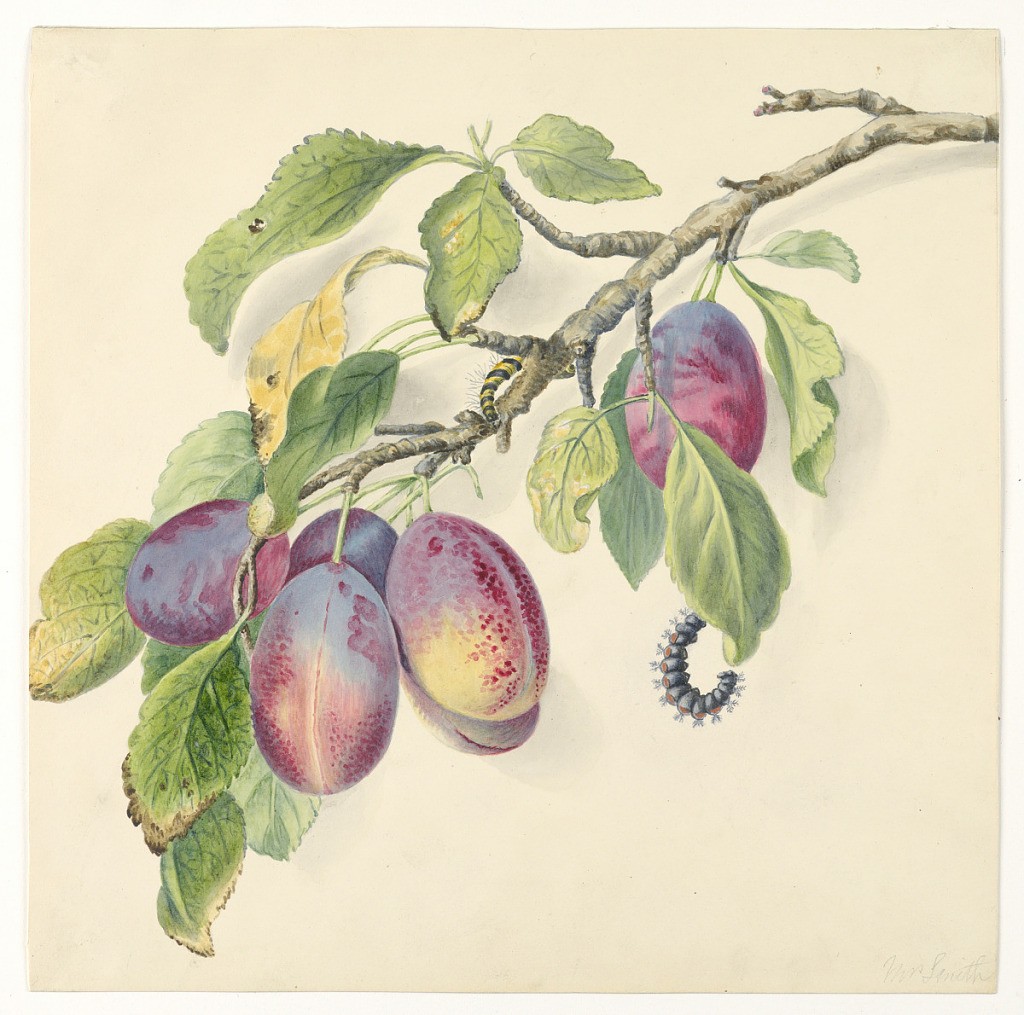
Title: Branch with a cluster of ripe plums and caterpillars
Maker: Mrs. Smith
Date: ca. 1830
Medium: Watercolor
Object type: Drawing
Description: Botanical study from nature.